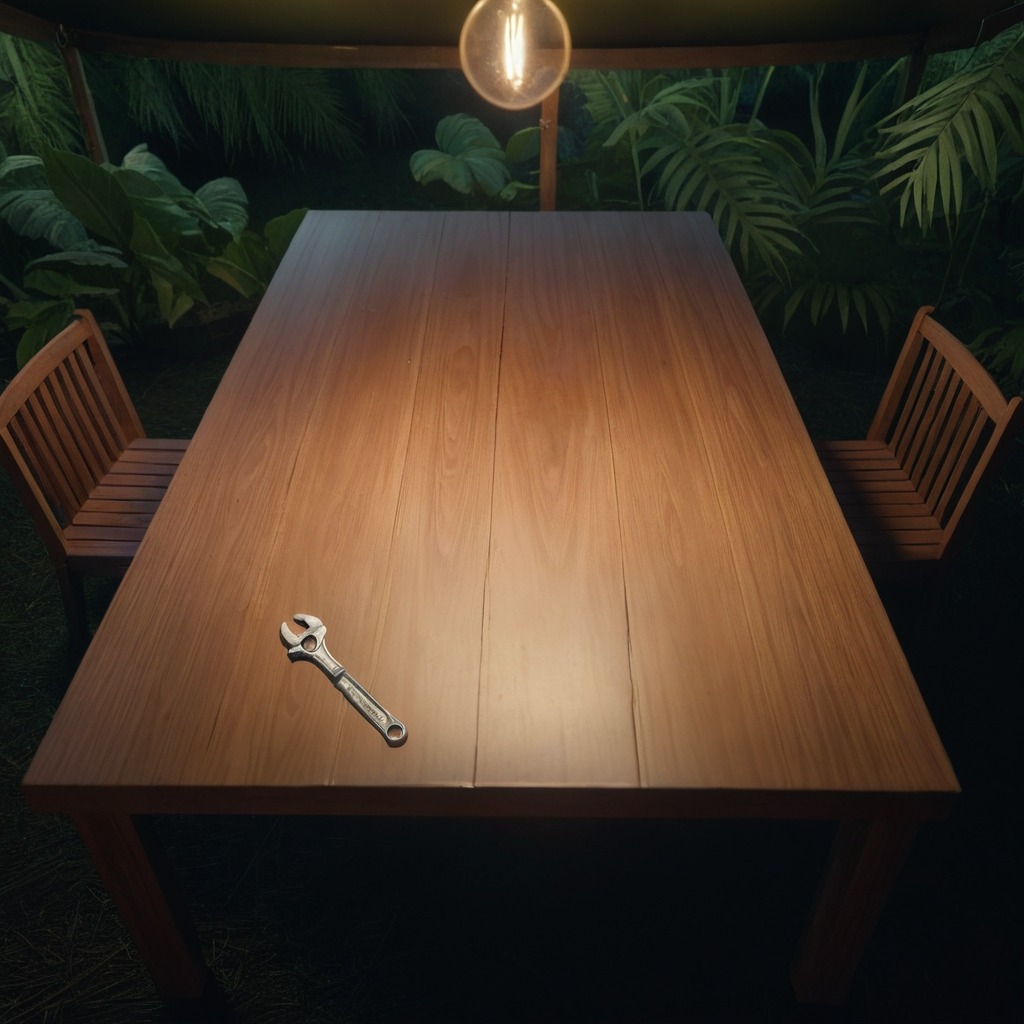
An wrench is lying on a wooden table inside a jungle field workshop tent at night.